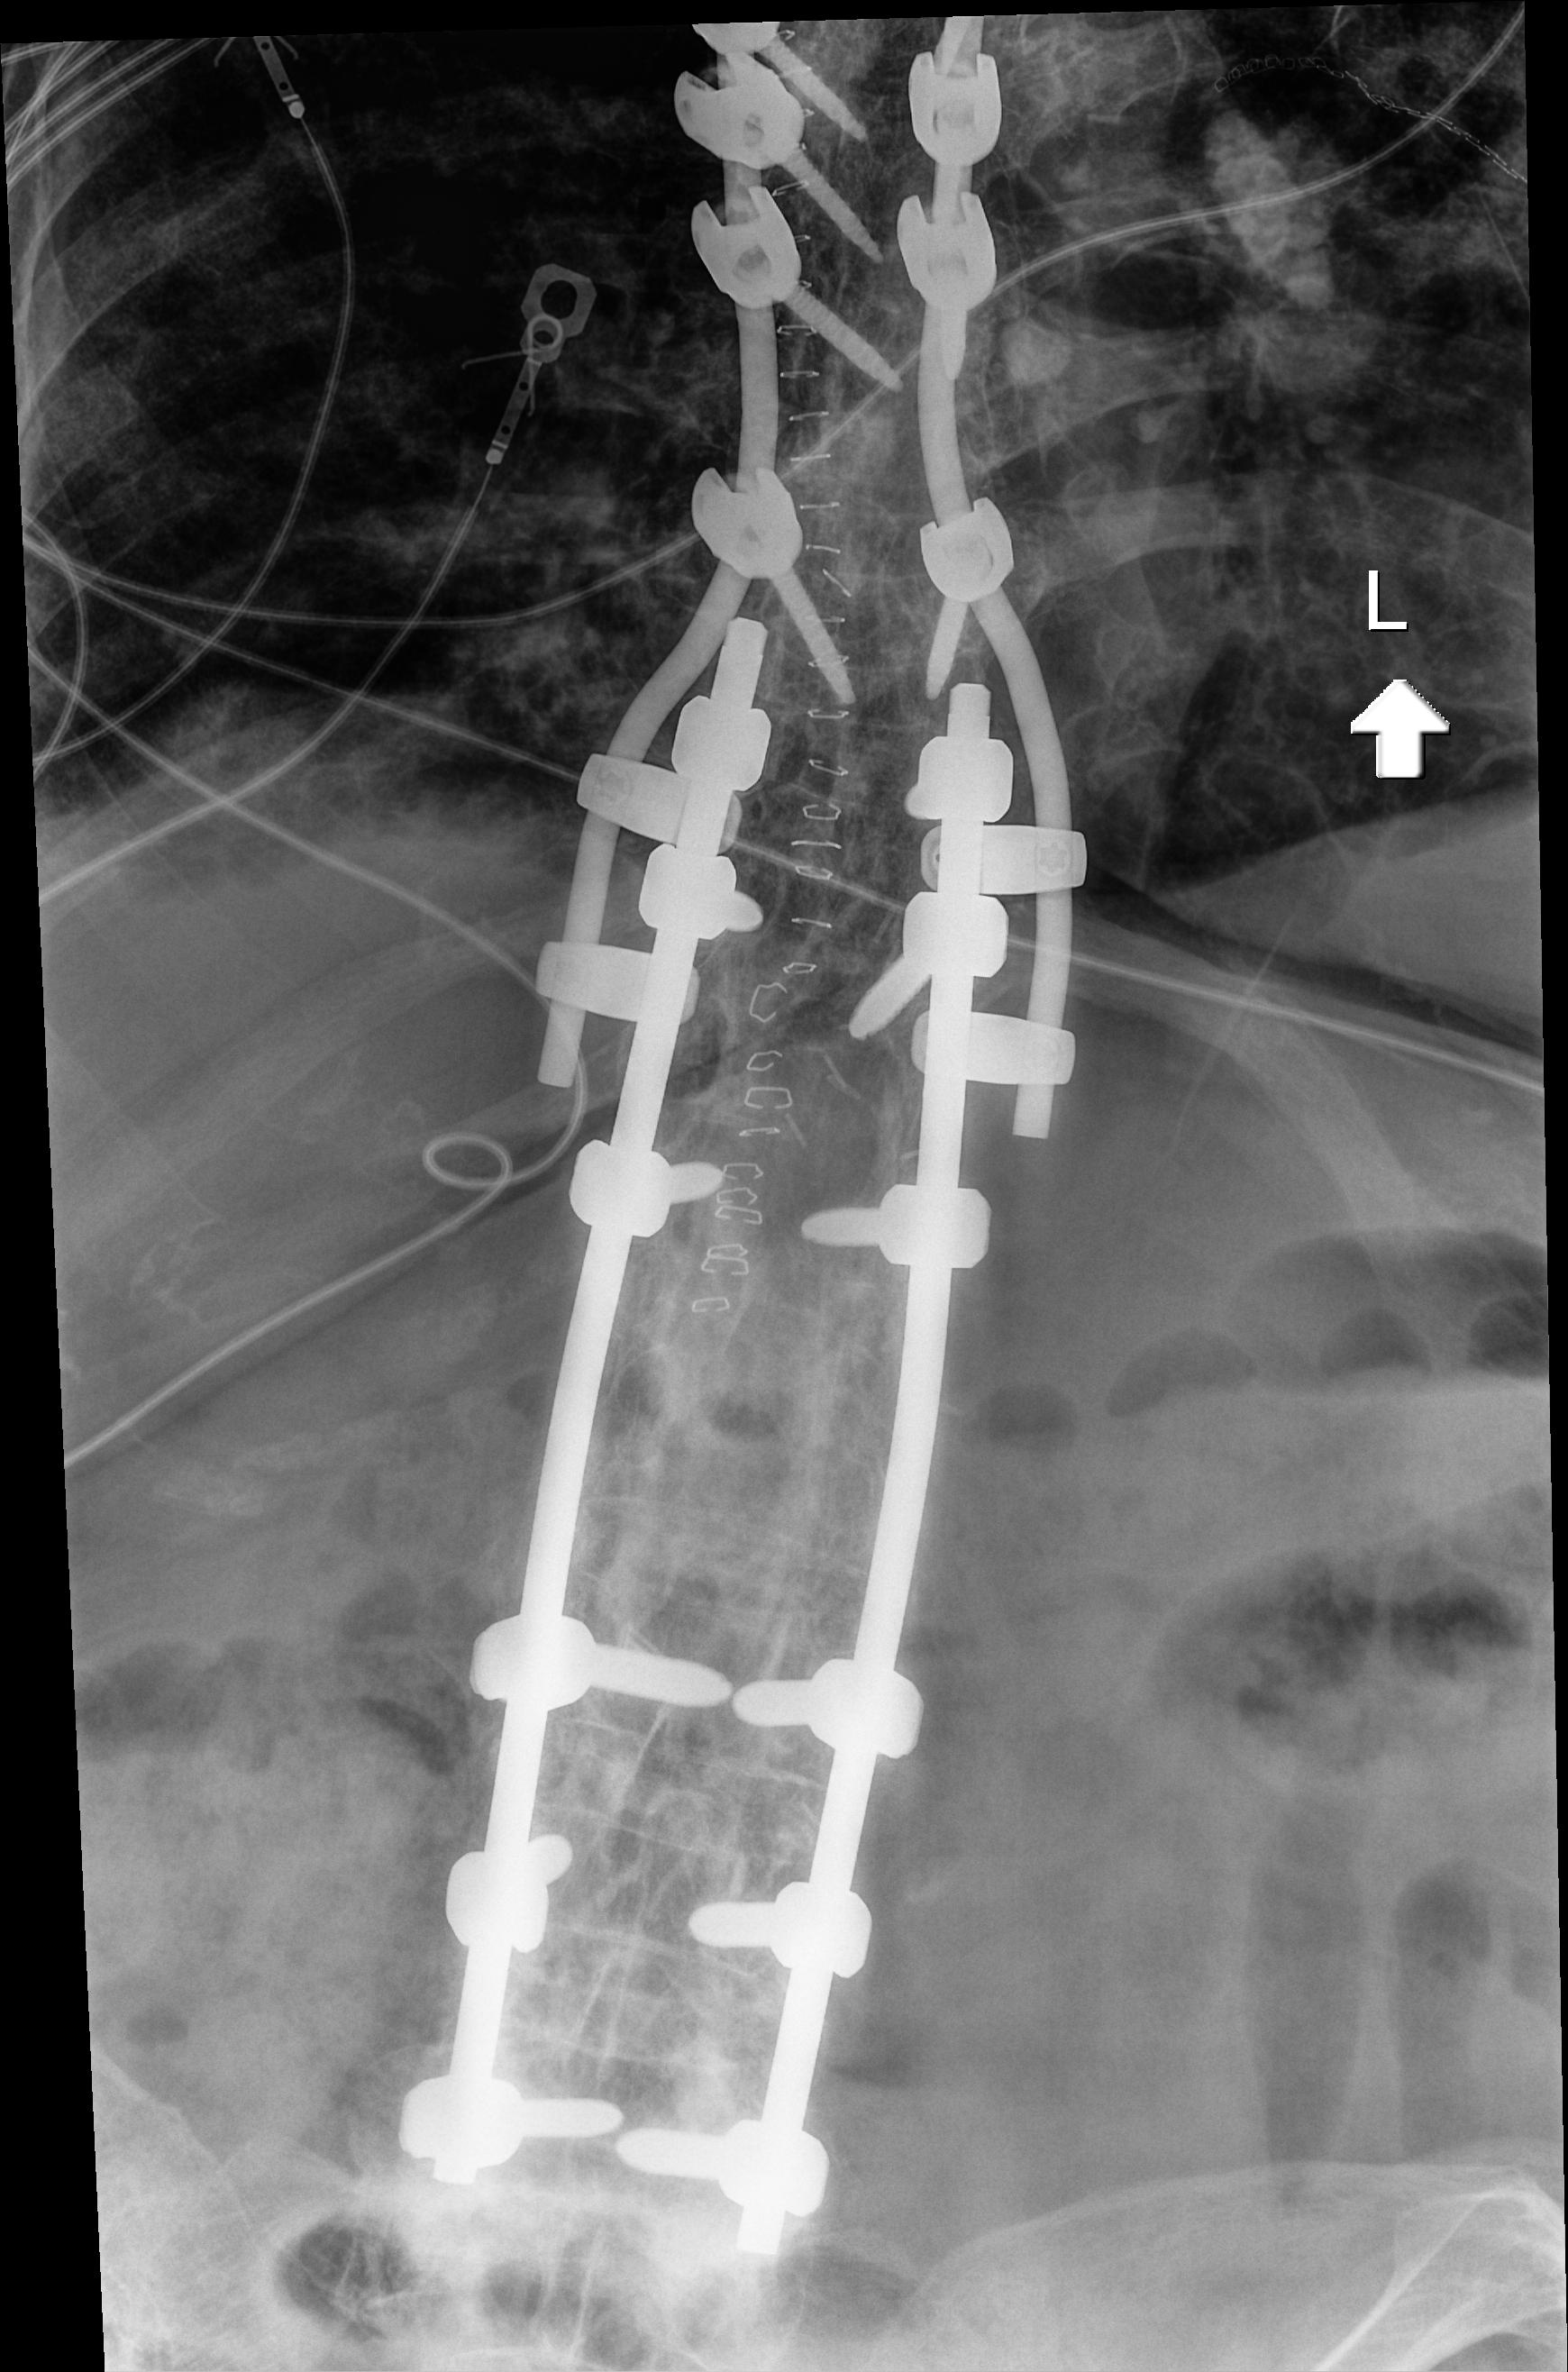
View: AP
Implant manufacturer: medtronic solera